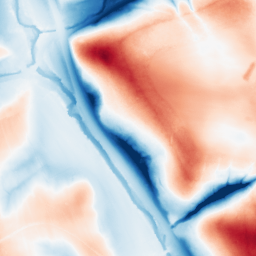
Category: trend_removal
Decomposition family: local_polynomial
Decomposition parameters: window_size: 101
degree: 3
Upsampling method: bicubic
Upsampling parameters: scale: 2
Upsampling scale: 2